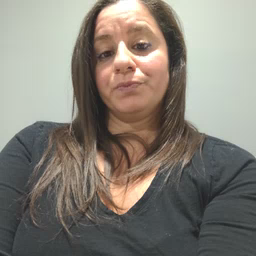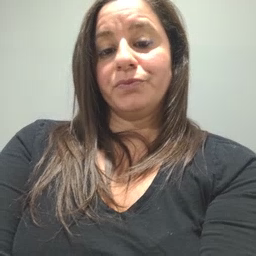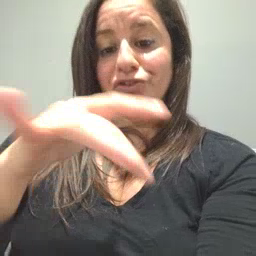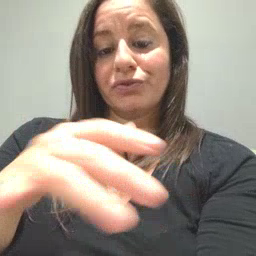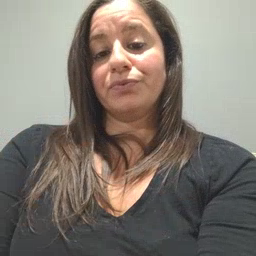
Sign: touch